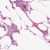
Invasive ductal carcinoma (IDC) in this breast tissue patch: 0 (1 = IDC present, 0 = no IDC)